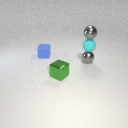
small cyan rubber sphere below small gray metal sphere